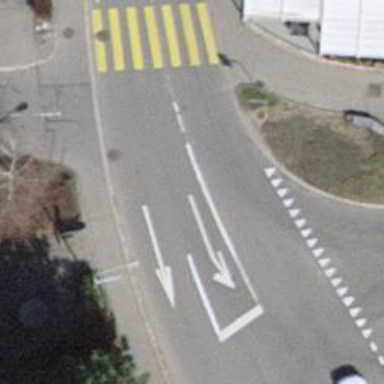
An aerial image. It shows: Traffic calming island.